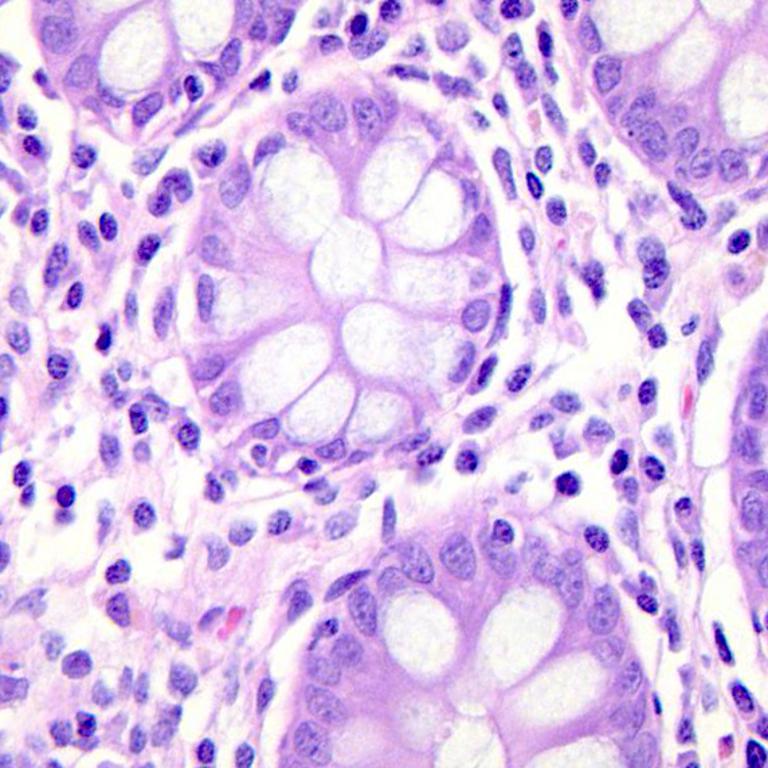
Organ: colon
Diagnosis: benign